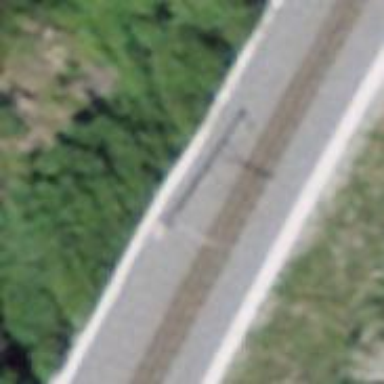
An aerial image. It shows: Catenary mast for power lines.